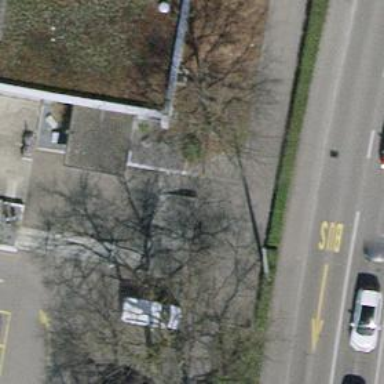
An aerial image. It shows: Road with steps.